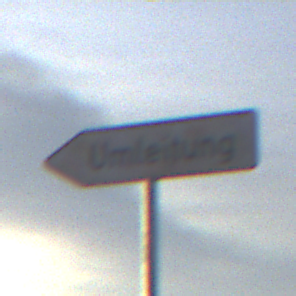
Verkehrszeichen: UmleitungswegweiserLinksweisend
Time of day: SunriseSunset
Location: Outdoor (Nature)
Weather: PartlyCloudy
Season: NotSpecified
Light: Natural